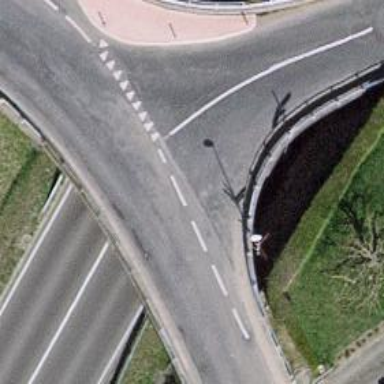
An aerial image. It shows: Unmarked crossing on bridge.